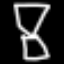
Label: hourglass